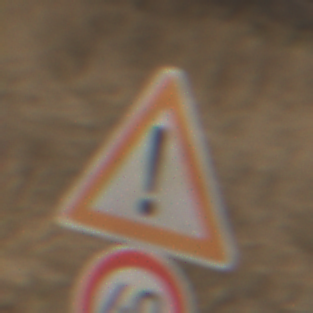
Verkehrszeichen: Gefahrenstelle
Zusatzzeichen unten: Geschwindigkeit40
Umgebung: Outdoor, Nature
Tageszeit: MorningAfternoon
Wetter: PartlyCloudy
Licht: Natural
Jahreszeit: NotSpecified
Kontrast: HighContrast